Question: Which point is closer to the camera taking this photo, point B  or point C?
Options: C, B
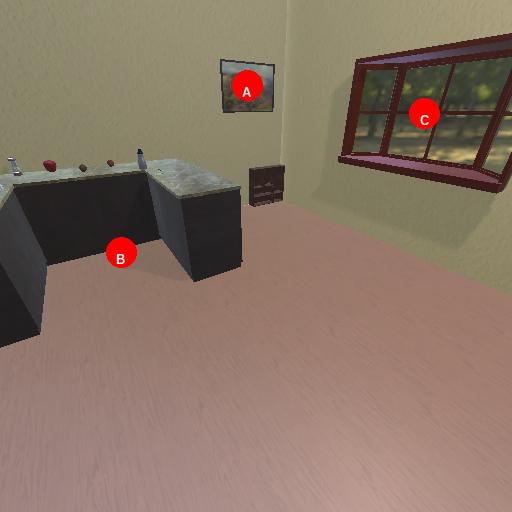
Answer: C